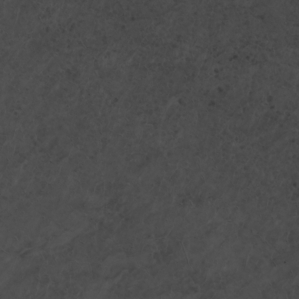
Label: non_frost